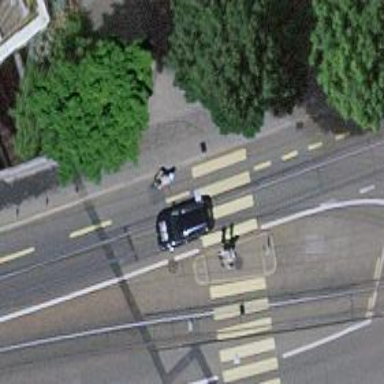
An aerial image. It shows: Kerb barrier.